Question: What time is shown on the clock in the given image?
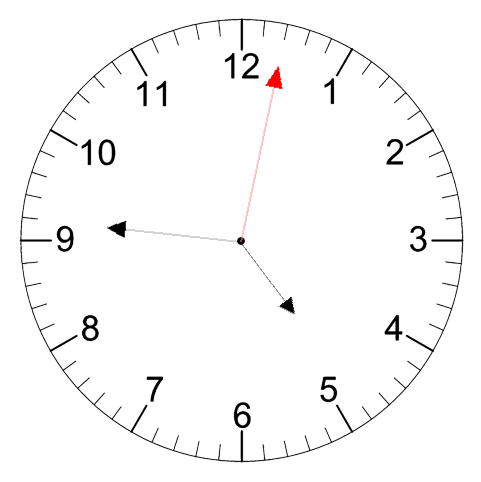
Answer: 04:46:02